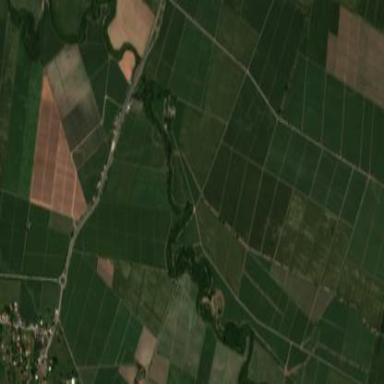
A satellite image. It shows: Farmland used for cultivating sugar cane.